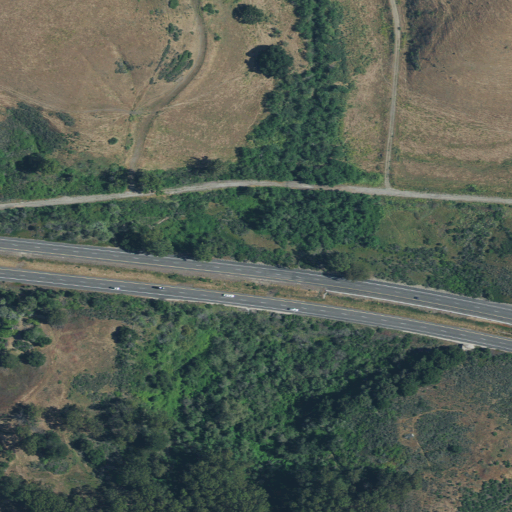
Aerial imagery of valley in California named Eagle Canyon containing open development, shrub, grassland, low intensity development, evergreen forest, woody wetlands, medium intensity development, and herbaceous wetlands